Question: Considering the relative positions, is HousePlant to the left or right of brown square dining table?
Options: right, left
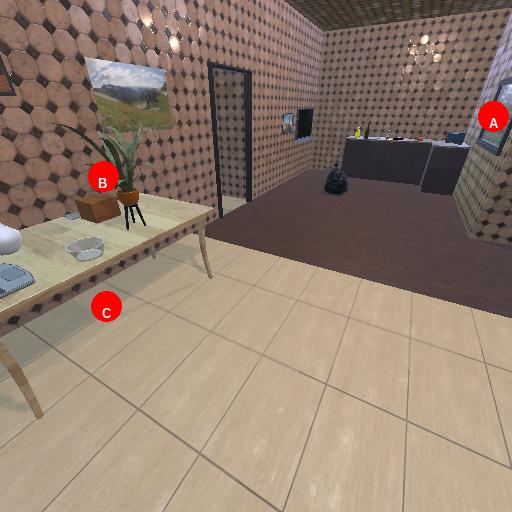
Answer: right